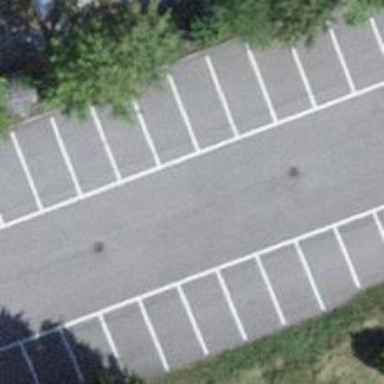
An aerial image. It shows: Paved parking aisle in service road.